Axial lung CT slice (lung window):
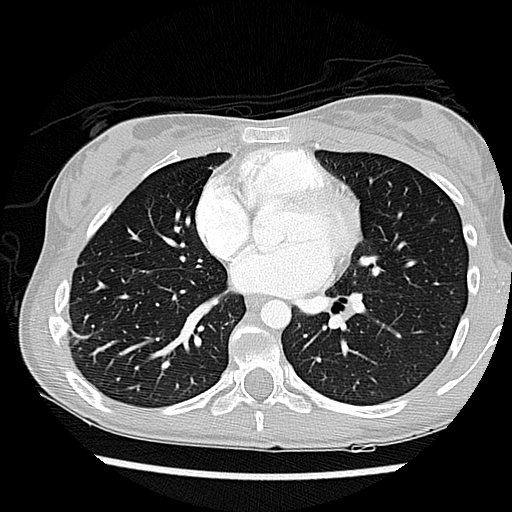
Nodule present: no